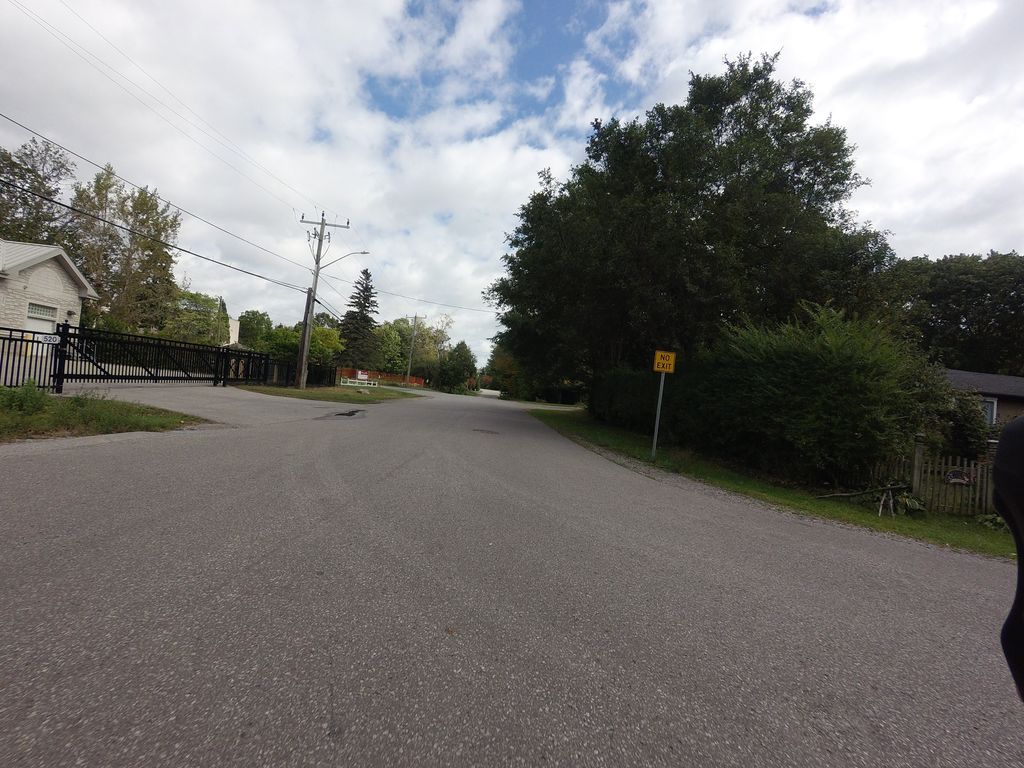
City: toronto